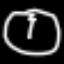
Label: clock